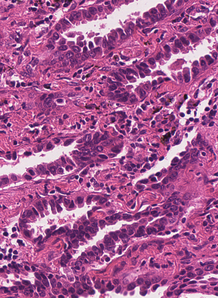
Tumor epithelial tissue: yes
Tumor-associated stroma tissue: yes
Normal tissue: no